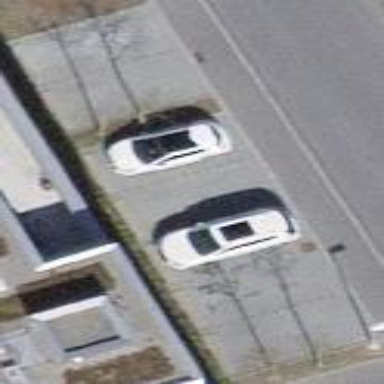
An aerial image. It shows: Parking available on the street side.